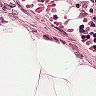
Metastatic tissue present: no